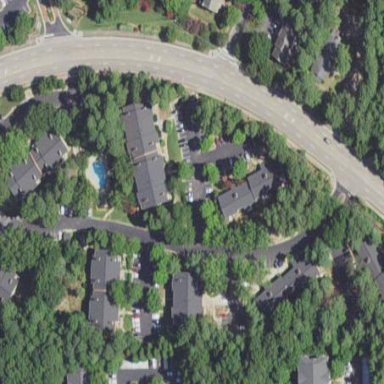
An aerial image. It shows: Residential area within neighborhood.